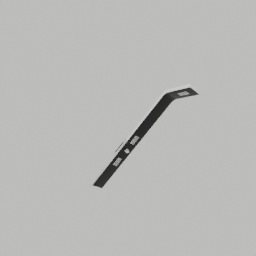
Label: appliances